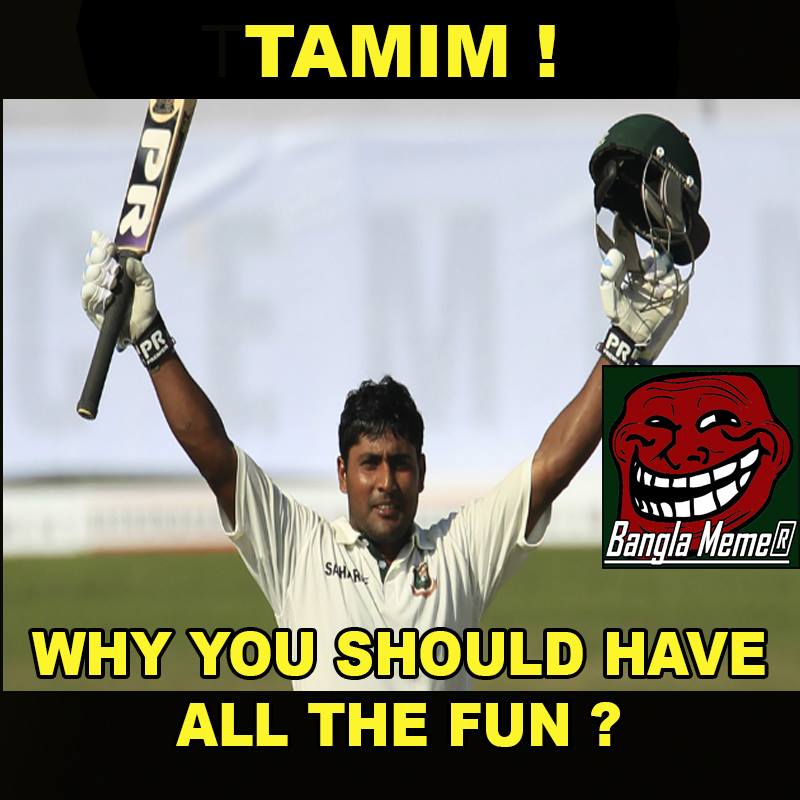
Caption: TAMIM !       WHY YOU SHOULD HAVE ALL THE FUN ?
Label: non-hate